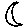
Label: moon